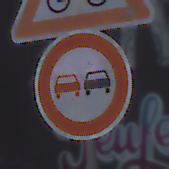
Verkehrszeichen: Ueberholverbot
Zusatzzeichen oben: RadverkehrLinks
Umgebung: Outdoor, Urban
Tageszeit: MorningAfternoon
Wetter: PartlyCloudy
Licht: Natural
Jahreszeit: NotSpecified
Kontrast: LowContrast